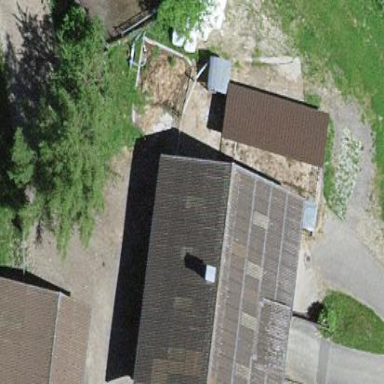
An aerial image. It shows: Barn.